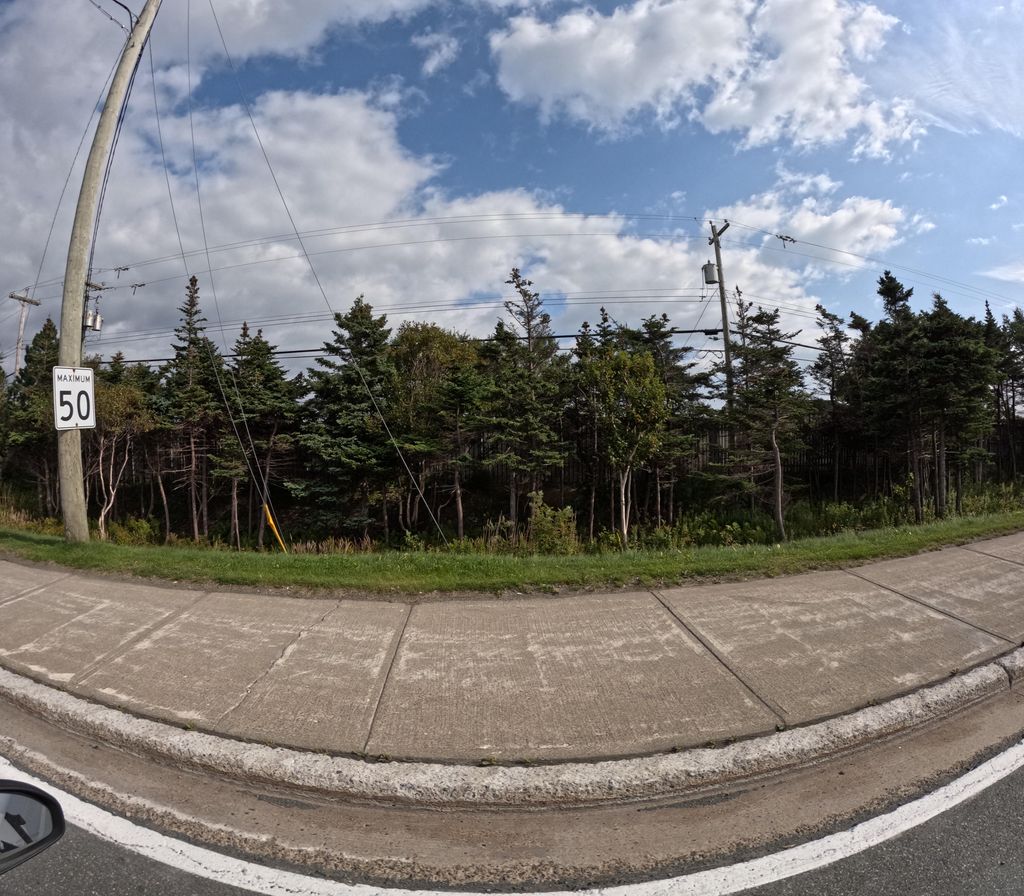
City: st_johns